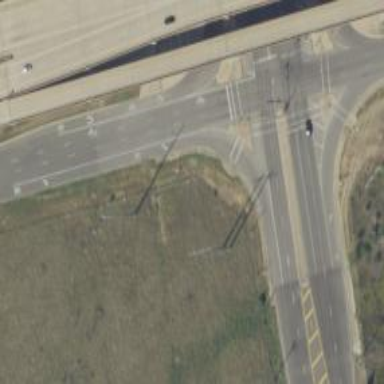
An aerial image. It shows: Secondary link road with asphalt surface.